Question: I have a paypal button within a jqtouch site as follows
'''
<div id="paypal">
<div class="toolbar">
<h5>Pay online</h5>
<a href="#" class="back">Back</a>
</div>
<div class="s-scrollwrapper" >
<div>
<form action="https://www.paypal.com/cgi-bin/webscr"method="post">
<input type="hidden" name="cmd" value="_xclick">
<input type="hidden" name="business" value="----@-----------">
<input type="hidden" name="item_name" value="Test Item">
<input type="hidden" name="amount" value="1.00">
<input type="hidden" name="currency_code" value="NZD">
<input type="hidden" name="button_subtype" value="services">
<input type="hidden" name="bn"value="PP-BuyNowBF:btn_buynowCC_LG.gif:NonHosted">
<input type="image" src="https://www.paypalobjects.com/en_US/i/btn/btn_buynowCC_LG.gif" border="0" name="submit" alt="PayPal - The safer, easier way to pay online!">
<img alt="" border="0" src="https://www.paypalobjects.com/en_US/i/scr/pixel.gif" width="1"height="1">
</form>
</div>
</div>
</div>
'''
Taping the paypal button does nothing. Firebuging sees a 'post' request with a result code of '302' followed by a 'get' that is cancelled. If I put the button on a page outside of jqtouch it seems to work not problem. How would you trouble shoot this?
Chrome console shows the following. In the non-jqtouch the initiator is '(other)'

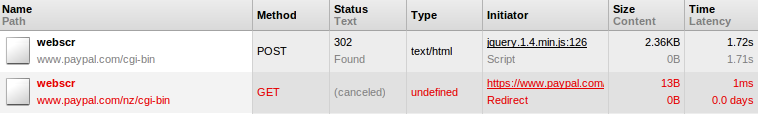
Answer: Jqtouch submits all forms as with AJAX by default. This upsets the paypal button. Add the following to you initialization
'''
formSelector: false
'''